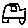
Label: car